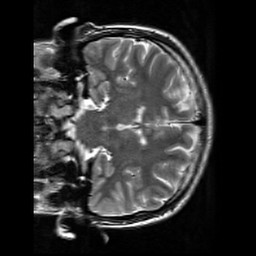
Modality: T2w
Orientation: coronal
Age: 18
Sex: male
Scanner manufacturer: siemens
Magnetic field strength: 3 T
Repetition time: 7 s
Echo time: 0.09 s